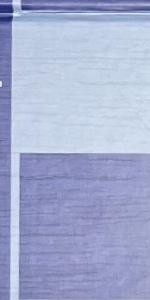
Label: Empty